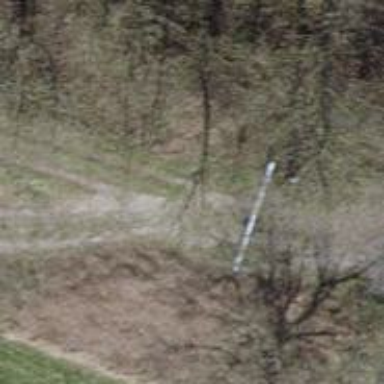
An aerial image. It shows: Lift gate barrier.